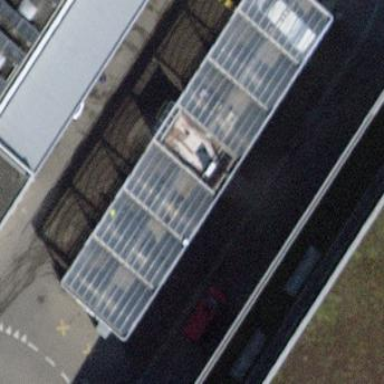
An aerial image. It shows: View of roof of building.